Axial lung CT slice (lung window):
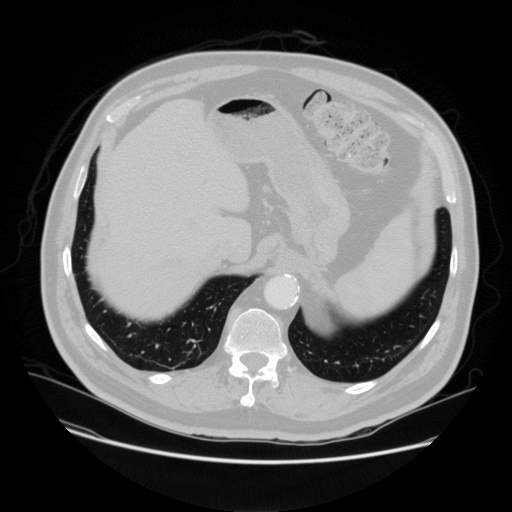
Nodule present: no